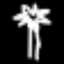
Label: palm tree